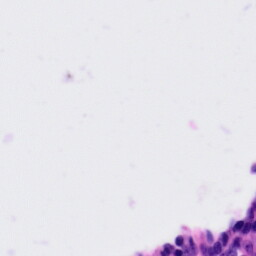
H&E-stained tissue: Tonsil